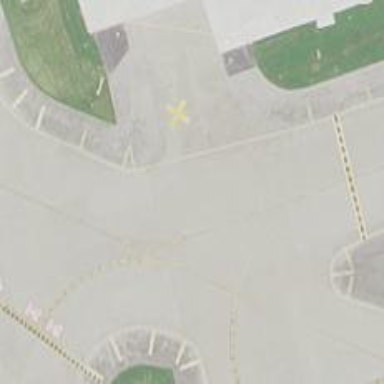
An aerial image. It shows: Image of taxiway at airport.